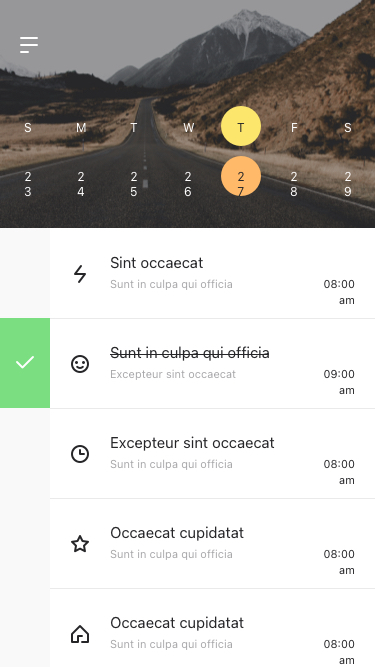
Text in this UI design:
s
m
t
w
t
f
s
23
24
25
26
27
28
29
Sint occaecat
Sunt in culpa qui officia
08:00 am
Sunt in culpa qui officia
Excepteur sint occaecat
09:00 am
Excepteur sint occaecat
Sunt in culpa qui officia
08:00 am
Occaecat cupidatat
Sunt in culpa qui officia
08:00 am
Occaecat cupidatat
Sunt in culpa qui officia
08:00 am